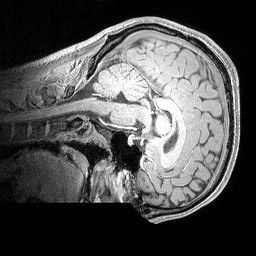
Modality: MP2RAGE
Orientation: sagittal
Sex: male
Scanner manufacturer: siemens
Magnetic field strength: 3 T
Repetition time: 5 s
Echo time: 0.00292 s